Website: bh-photo
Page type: store-pickup
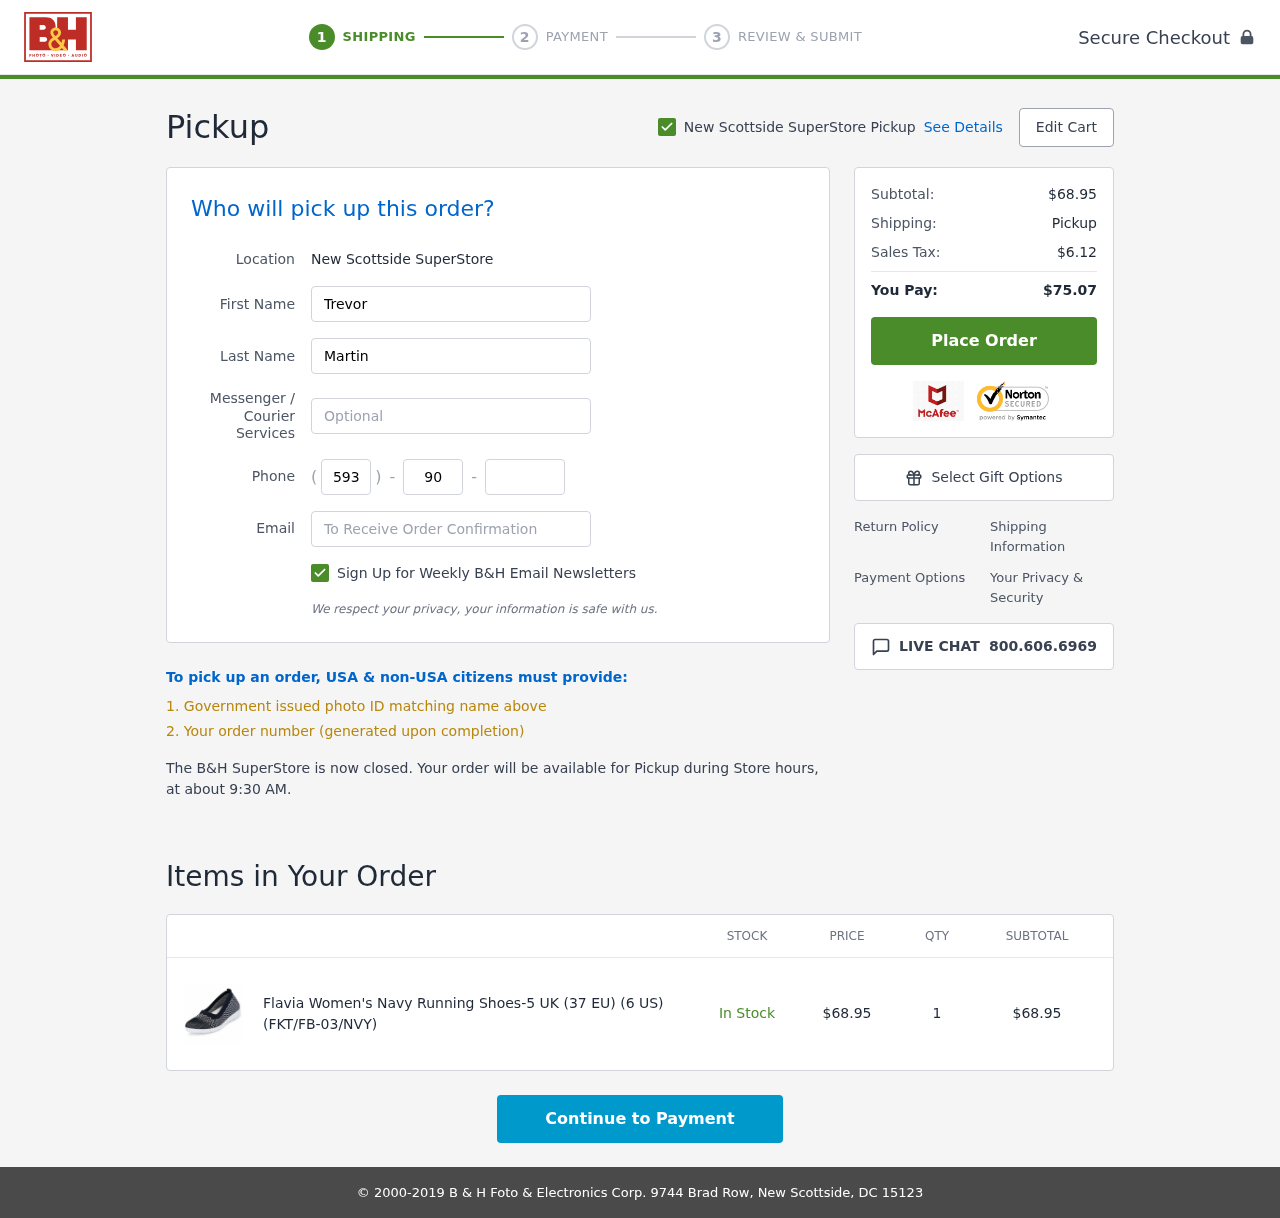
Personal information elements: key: PII_EMAIL
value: trevor_martin@gmail.com
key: PII_FIRSTNAME
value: Trevor
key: PII_LASTNAME
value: Martin
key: PII_LOCATION1_CITY
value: New Scottside SuperStore Pickup
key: PII_LOCATION1_CITY
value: New Scottside SuperStore
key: PII_PHONE_AREA
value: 593
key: PII_PHONE_PREFIX
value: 900
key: PII_PHONE_SUFFIX
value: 6562
Product elements: key: PRODUCT1_NAME
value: Flavia Women's Navy Running Shoes-5 UK (37 EU) (6 US) (FKT/FB-03/NVY)
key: PRODUCT1_PRICE
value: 68.95
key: PRODUCT1_QUANTITY
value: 1
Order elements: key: ORDER_SUBTOTAL
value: $68.95
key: ORDER_TAX
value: $6.12
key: ORDER_TOTAL
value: $75.07